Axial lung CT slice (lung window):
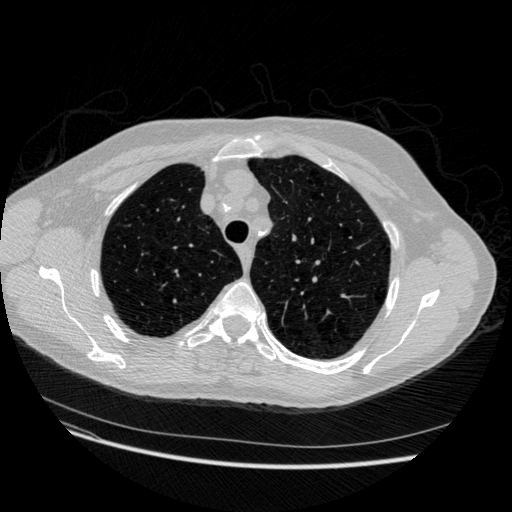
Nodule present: no